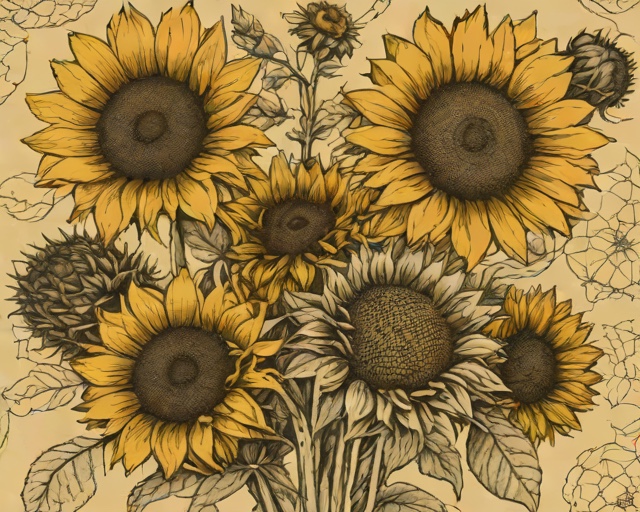
Category: Thank You